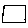
Label: square